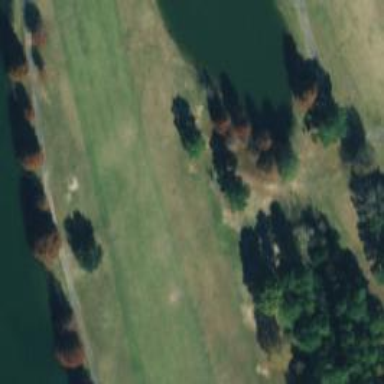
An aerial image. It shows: Golf fairway surrounded by grass.